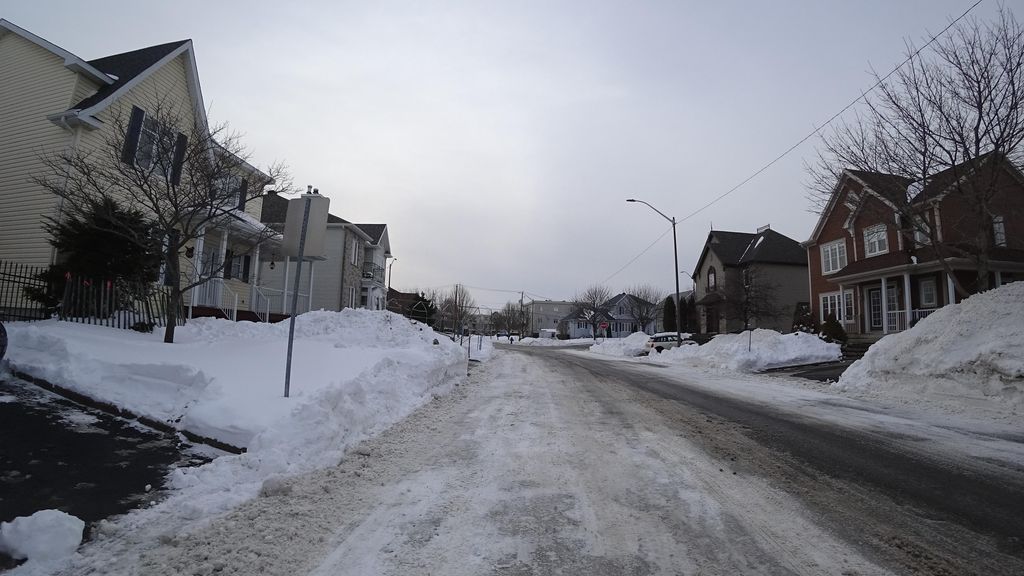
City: quebec_city